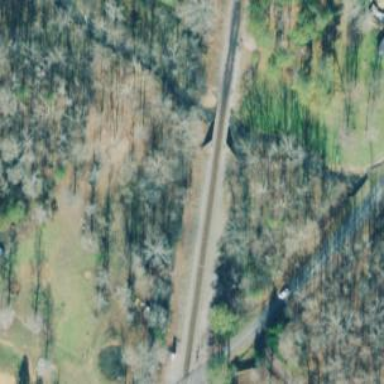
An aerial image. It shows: Railway bridge.